Question: I'm trying to install Magento on MAMP pro. It gives me below error.

I tried changing the Host to 'localhost:8888' and 'localhost:8889' but it does not work. Given that I have created a database called magento in my database.
How can I fix this.
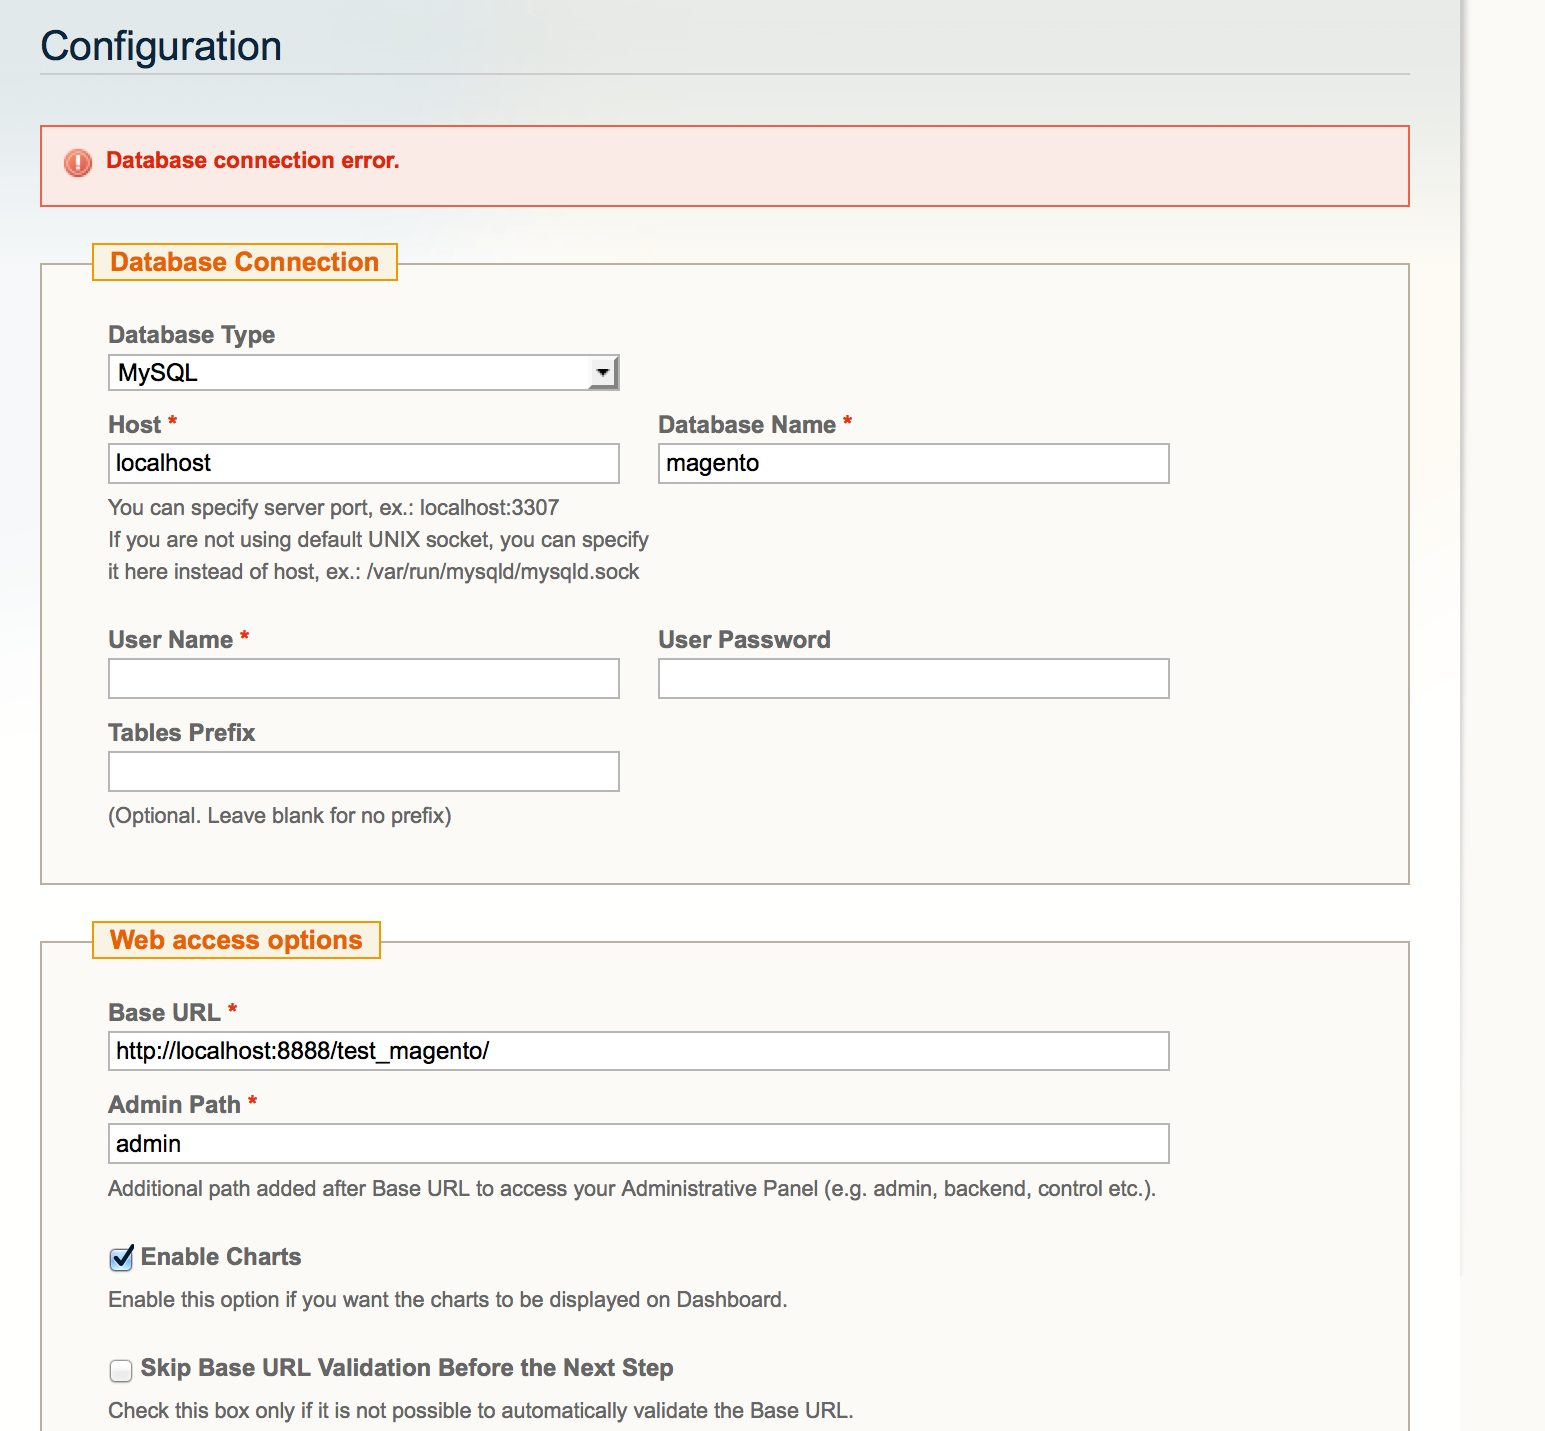
Answer: 1. Set up a new enviroment in MAMP PRO
2. Use the web browser to access to it. Verify it's working.(http://localhost:8888)
3. Access to your PhpMyAdmin
4. Create a database and optionally import Sample Data.
5. Browse again your site and the Install Wizard will show. (http://localhost:8888/mymegento)
Tricky part is provide database name correctly. Both username and the password should be 'root'.